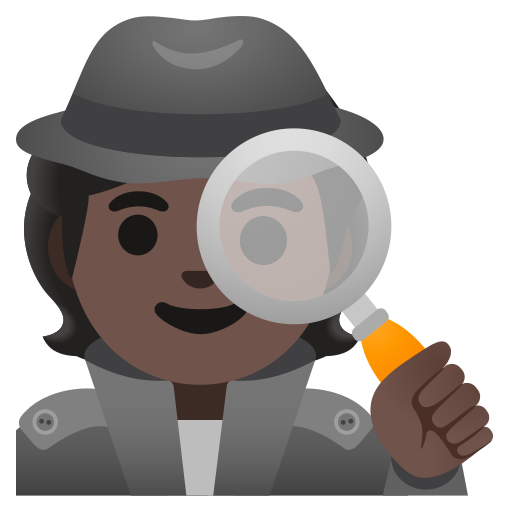
Emoji: 🕵🏿